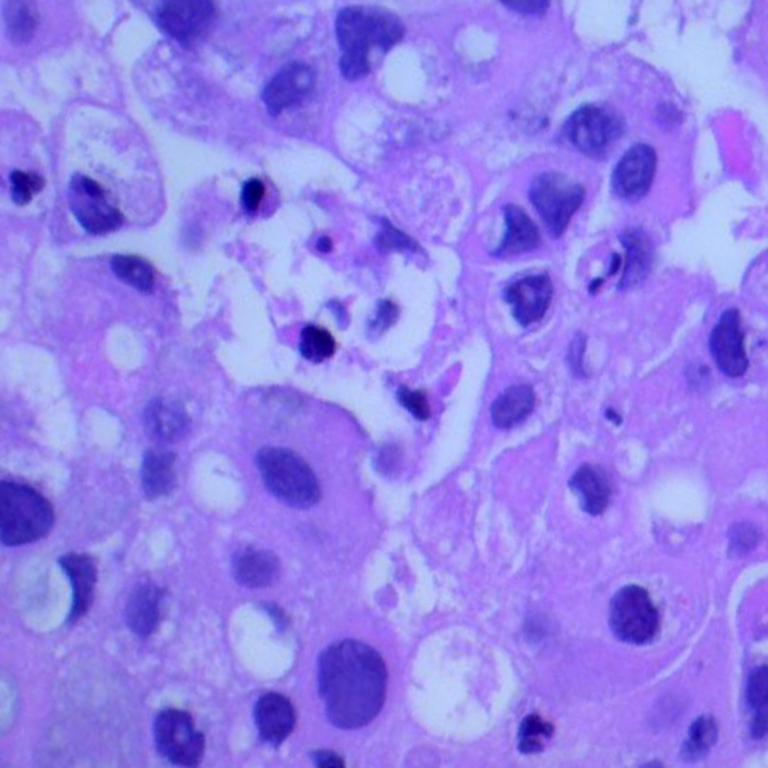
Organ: lung
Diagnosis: adenocarcinomas